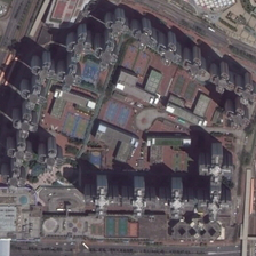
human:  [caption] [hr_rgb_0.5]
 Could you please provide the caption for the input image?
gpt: There are many gray roof buildings nearby, with many red mud in the middle.

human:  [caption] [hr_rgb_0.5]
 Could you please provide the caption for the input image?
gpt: There are some sports fields in the middle and many buildings around.

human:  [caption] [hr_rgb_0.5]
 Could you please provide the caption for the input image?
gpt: There are some sports fields and many buildings in the middle.

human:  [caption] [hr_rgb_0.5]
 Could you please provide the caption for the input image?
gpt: There is a playground in the middle and many buildings around it.

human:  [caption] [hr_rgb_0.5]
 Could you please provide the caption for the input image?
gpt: There are many gray roofs around and many red lands in the middle.